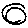
Label: line